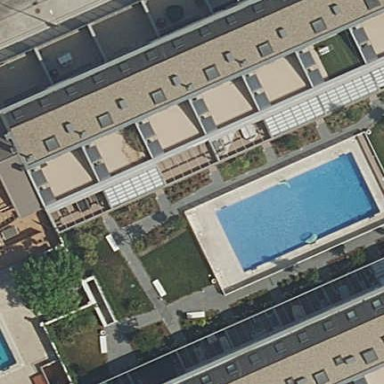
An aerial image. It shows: Swimming pool located in leisure land.